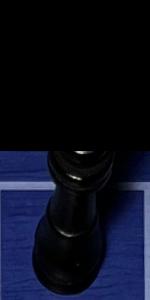
Label: King_Black